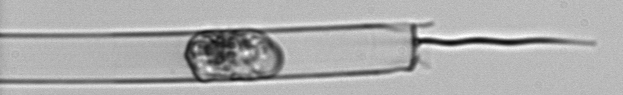
Label: Ditylum_brightwellii